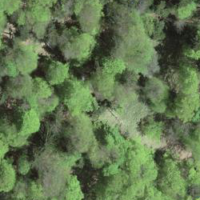
EUNIS habitat code: 44
Species observed at this site:
Salvia glutinosa